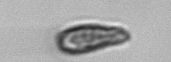
Label: Pseudochattonella_farcimen